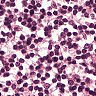
Metastatic tissue present: no